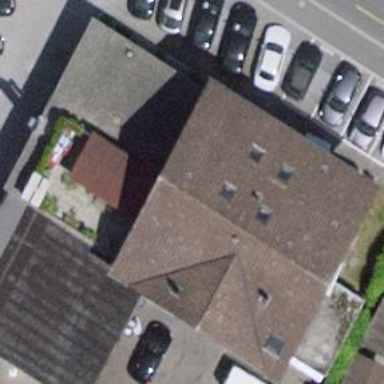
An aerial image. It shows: Building used as car repair shop.